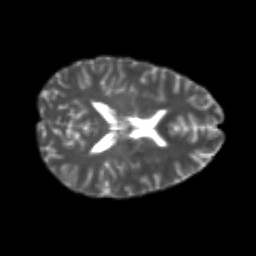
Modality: T2w
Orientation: axial
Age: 24
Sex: female
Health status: healthy
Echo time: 0.074 s